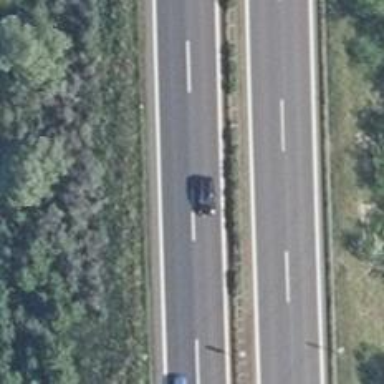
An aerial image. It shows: Asphalt motorway with embankment.